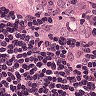
Metastatic tissue present: yes